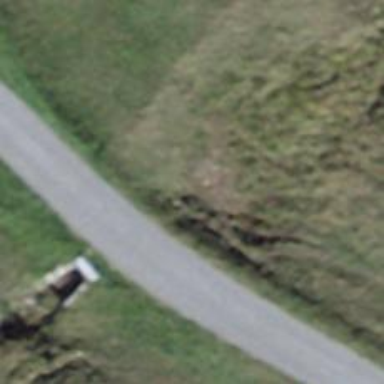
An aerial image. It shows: Culvert tunnel.